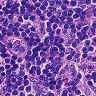
Metastatic tissue present: no